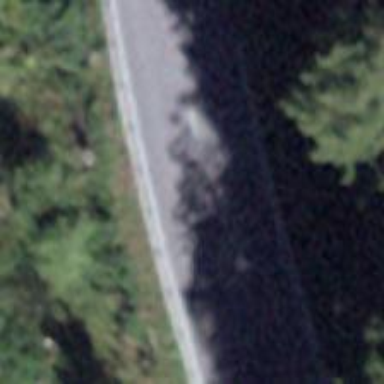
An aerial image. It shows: Asphalt road classified as tertiary.